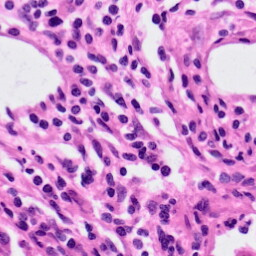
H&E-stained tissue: Lung